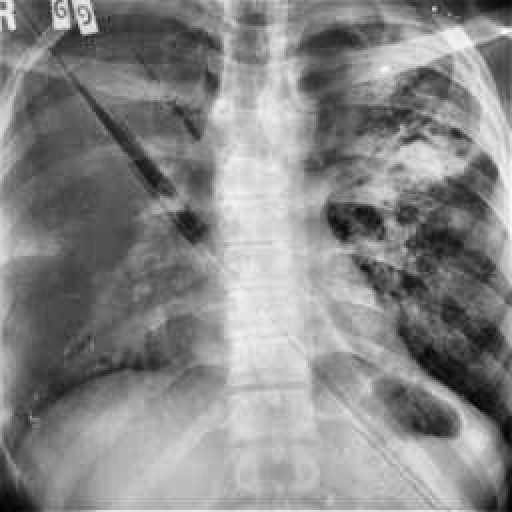
Finding: TUBERCULOSIS